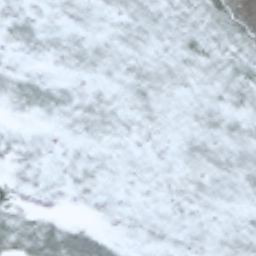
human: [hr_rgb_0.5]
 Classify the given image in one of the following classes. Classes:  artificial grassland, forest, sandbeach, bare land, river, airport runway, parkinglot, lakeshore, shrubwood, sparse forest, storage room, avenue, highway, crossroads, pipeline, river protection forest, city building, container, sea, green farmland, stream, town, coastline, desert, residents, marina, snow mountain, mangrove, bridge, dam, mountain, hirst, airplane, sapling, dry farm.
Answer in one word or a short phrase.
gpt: snow mountain